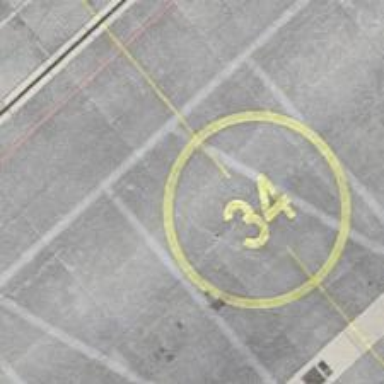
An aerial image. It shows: Image showing helipad at airport.